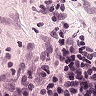
Metastatic tissue present: no